Interaction volume radius: 10 \u00c5
Interaction volume height: 10 \u00c5
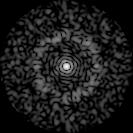
Disorder parameter: 0.8237